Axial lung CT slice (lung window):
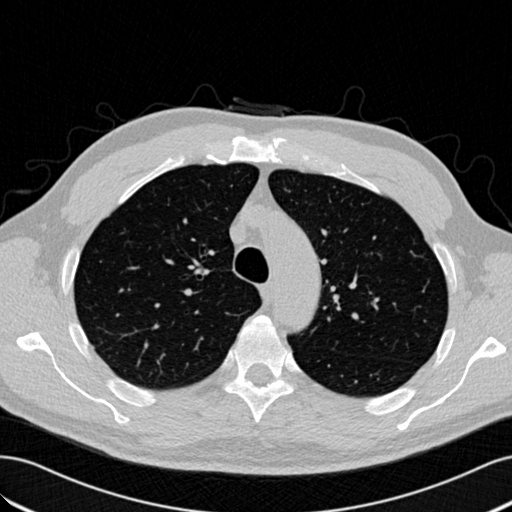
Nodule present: no